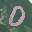
Label: 0